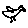
Label: bird